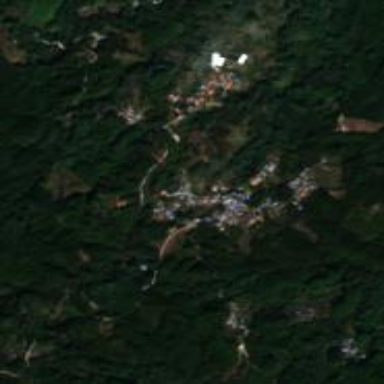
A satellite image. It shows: Village.